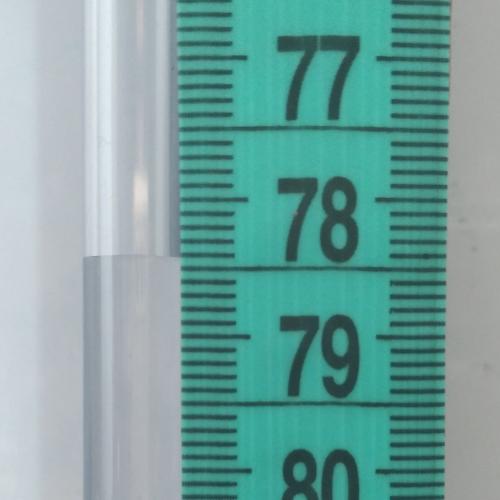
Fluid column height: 78.4 cm